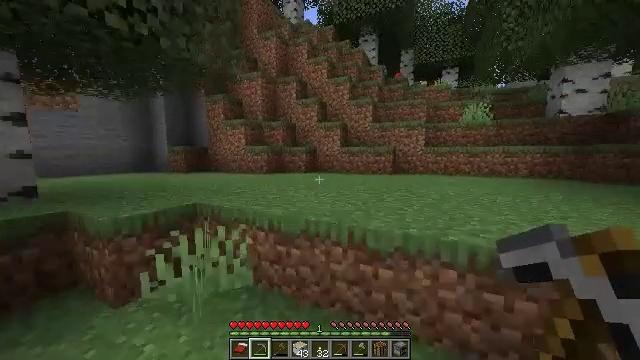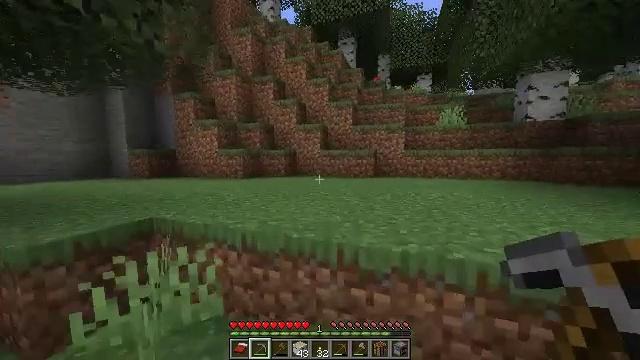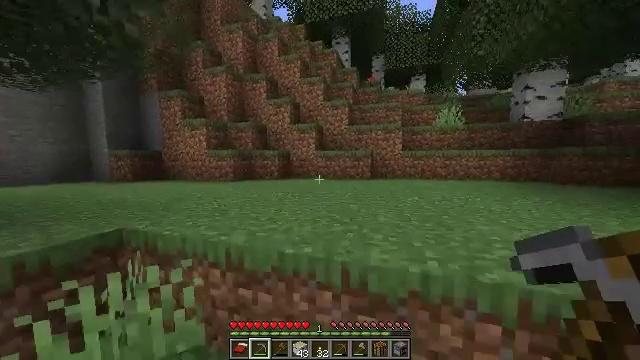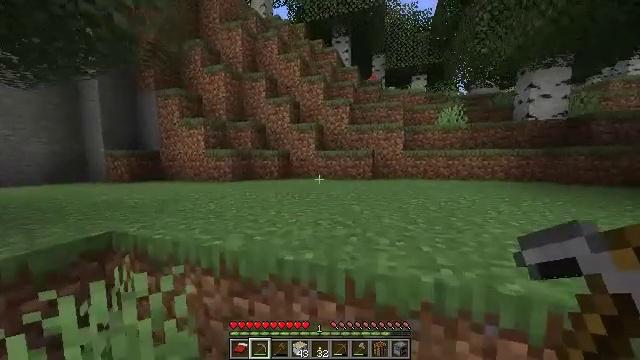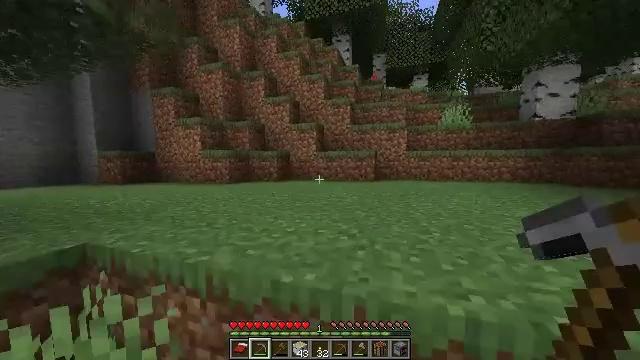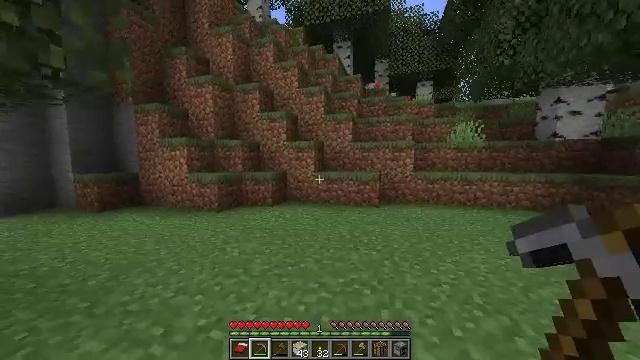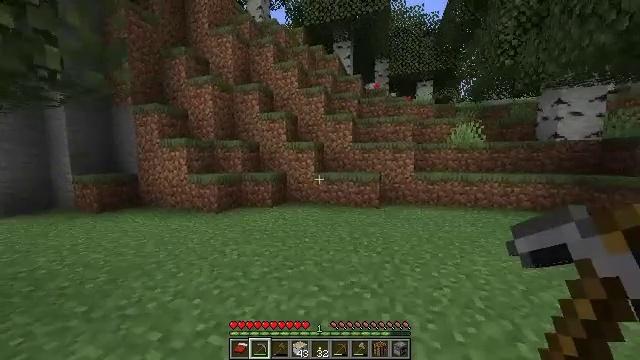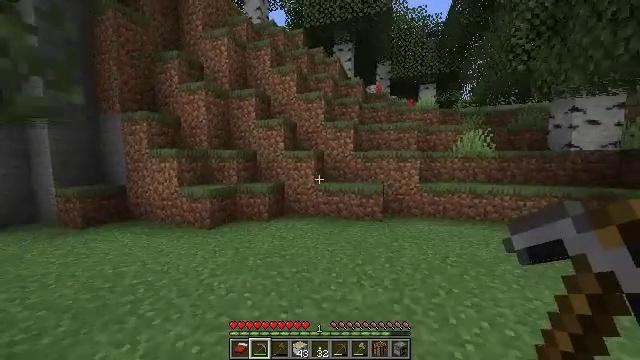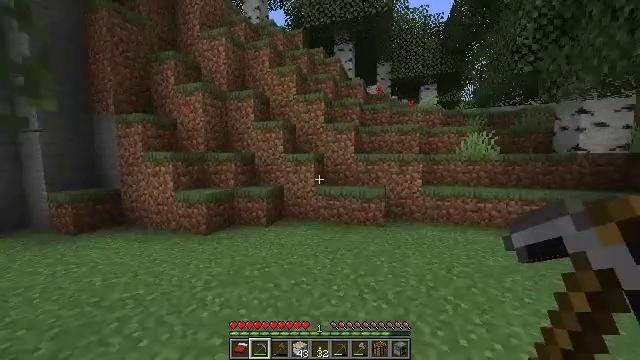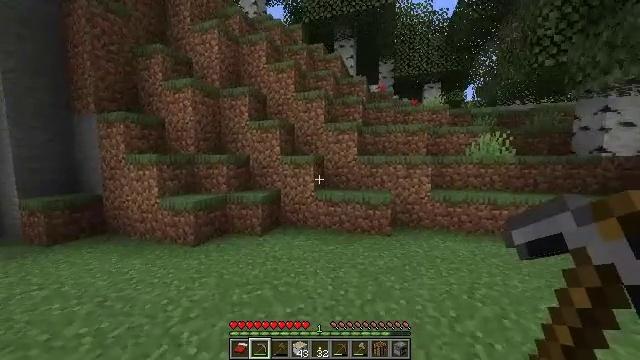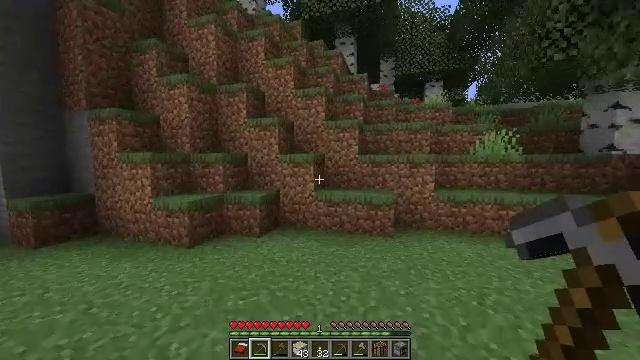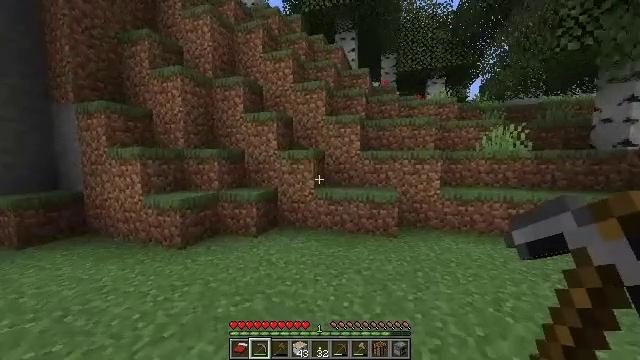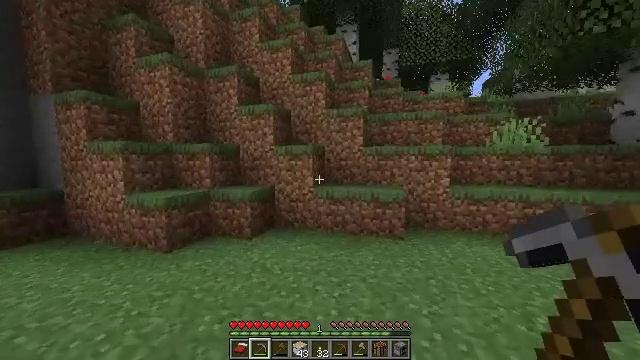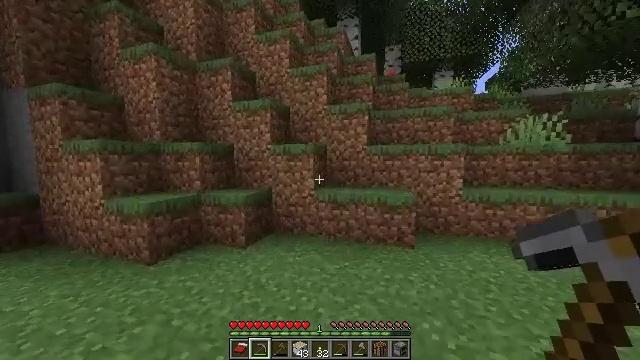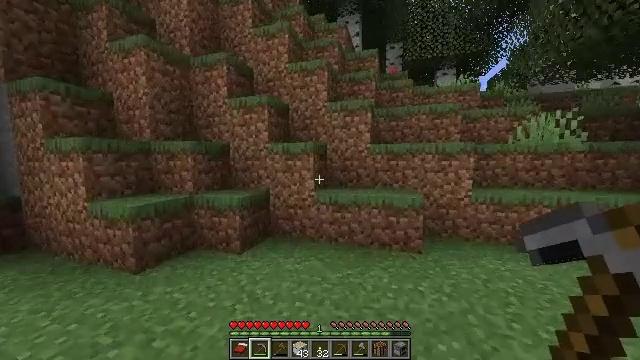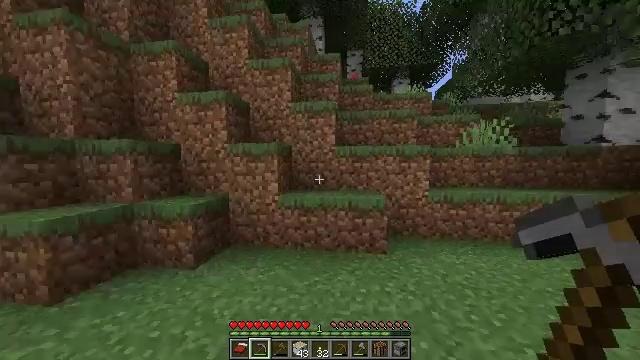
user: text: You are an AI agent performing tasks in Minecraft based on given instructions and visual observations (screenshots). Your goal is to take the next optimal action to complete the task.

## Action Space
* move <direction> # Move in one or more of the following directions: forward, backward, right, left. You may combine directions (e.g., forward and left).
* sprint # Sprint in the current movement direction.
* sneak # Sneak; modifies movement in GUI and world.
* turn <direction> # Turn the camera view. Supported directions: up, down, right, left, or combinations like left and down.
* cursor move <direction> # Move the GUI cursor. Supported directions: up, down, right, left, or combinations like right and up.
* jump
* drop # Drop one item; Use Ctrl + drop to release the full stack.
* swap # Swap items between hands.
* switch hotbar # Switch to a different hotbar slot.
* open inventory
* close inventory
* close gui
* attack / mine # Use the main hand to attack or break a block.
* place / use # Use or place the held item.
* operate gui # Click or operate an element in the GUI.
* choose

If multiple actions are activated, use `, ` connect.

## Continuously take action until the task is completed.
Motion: motion action
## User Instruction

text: Break the birch leaves block.
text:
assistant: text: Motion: move forward, sprint, turn right
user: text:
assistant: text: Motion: move forward, sprint, turn right
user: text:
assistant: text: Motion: move forward, sprint
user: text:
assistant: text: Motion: move forward, sprint, jump
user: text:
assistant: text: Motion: move forward, sprint, jump
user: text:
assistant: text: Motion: move forward, sprint, jump
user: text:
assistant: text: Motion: move forward, sprint, jump
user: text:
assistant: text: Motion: move forward, sprint, jump
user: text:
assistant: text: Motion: move forward, sprint, jump
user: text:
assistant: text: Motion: move forward, sprint
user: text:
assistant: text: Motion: move forward, sprint
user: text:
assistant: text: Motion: move forward, sprint
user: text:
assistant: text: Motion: move forward, sprint
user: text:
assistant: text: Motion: move forward, sprint
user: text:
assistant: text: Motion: move forward, sprint, turn right
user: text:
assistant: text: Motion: move forward, sprint, turn right
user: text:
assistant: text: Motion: move forward, sprint, turn right
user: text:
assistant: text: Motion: move forward, sprint, turn right
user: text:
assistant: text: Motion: move forward, sprint, turn right
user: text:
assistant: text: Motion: move forward, sprint
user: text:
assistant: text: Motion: move forward, sprint
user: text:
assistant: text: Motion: move forward, sprint
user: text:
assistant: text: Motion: move forward, sprint
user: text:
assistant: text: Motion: move forward, sprint, turn left and up, jump
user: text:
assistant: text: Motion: move forward, sprint, turn left and up, jump
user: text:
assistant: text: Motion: move forward, sprint, turn left and up, jump
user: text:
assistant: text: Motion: move forward, sprint, turn left, jump
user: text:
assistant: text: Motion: move forward, sprint, turn left
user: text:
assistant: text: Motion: move forward, sprint, turn left
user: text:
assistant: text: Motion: move forward, sprint, turn left and up